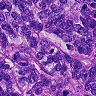
Metastatic tissue present: yes